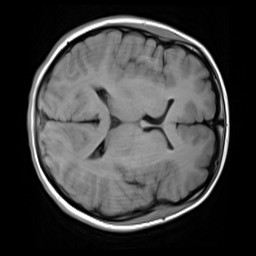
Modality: T1w
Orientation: axial
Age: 20
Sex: female
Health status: healthy
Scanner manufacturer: siemens
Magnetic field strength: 3 T
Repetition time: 4.1 s
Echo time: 0.0085 s